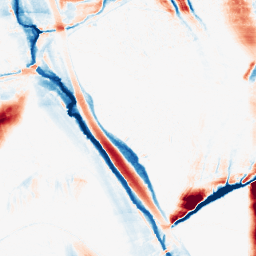
Category: morphological
Decomposition family: morphological_ellipse
Decomposition parameters: operation: average
width: 10
height: 50
Upsampling method: sinc_hamming
Upsampling parameters: scale: 2
kernel_size: 4
Upsampling scale: 2